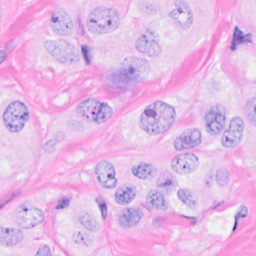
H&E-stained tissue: Breast